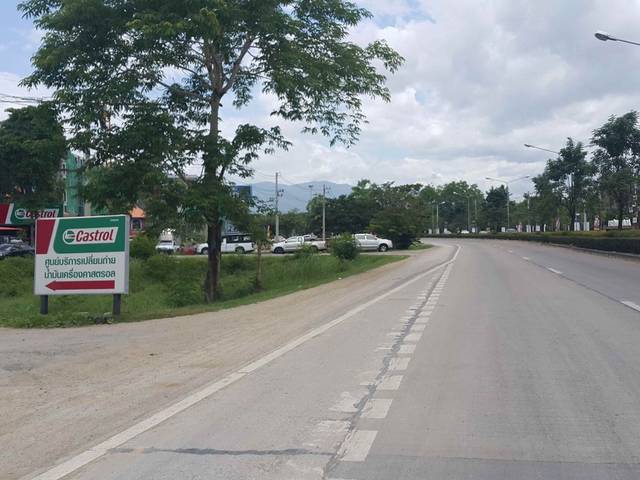
Region: Thailand
Coordinates: 18.764, 99.037